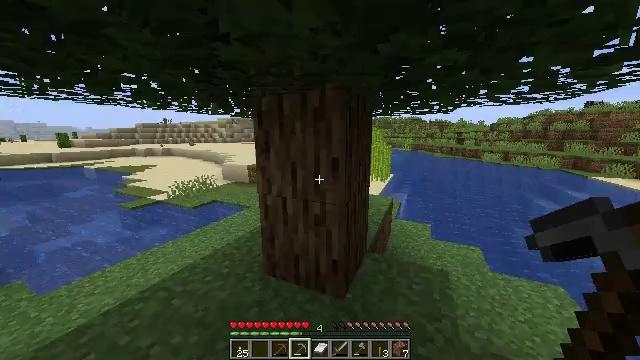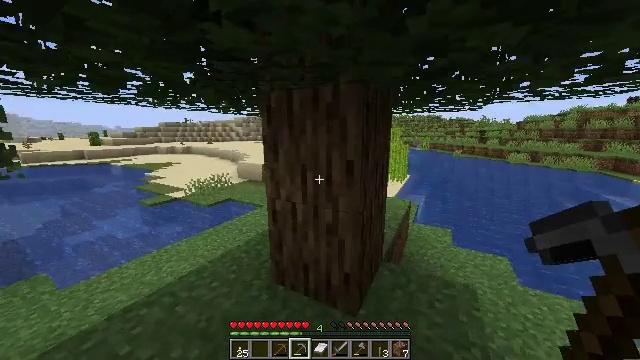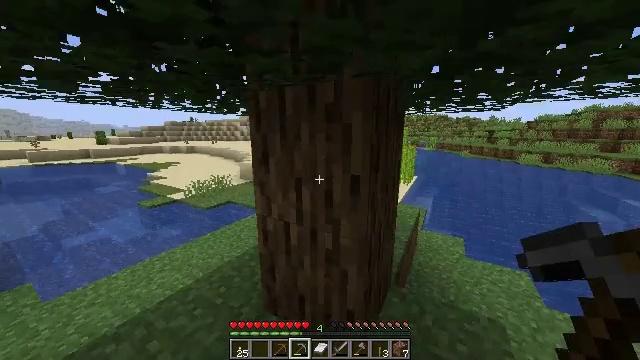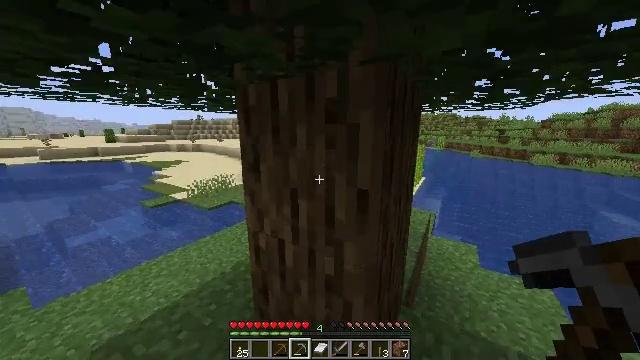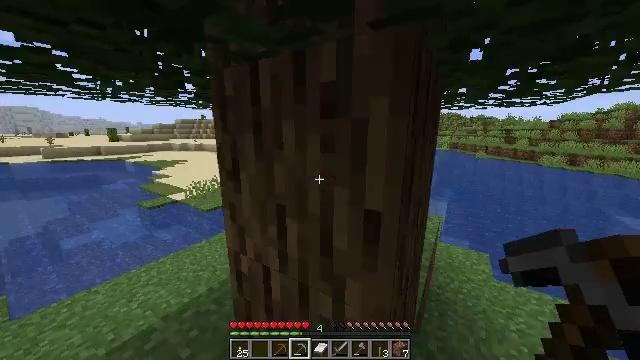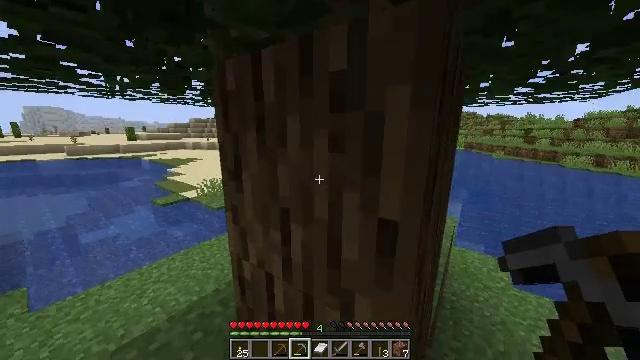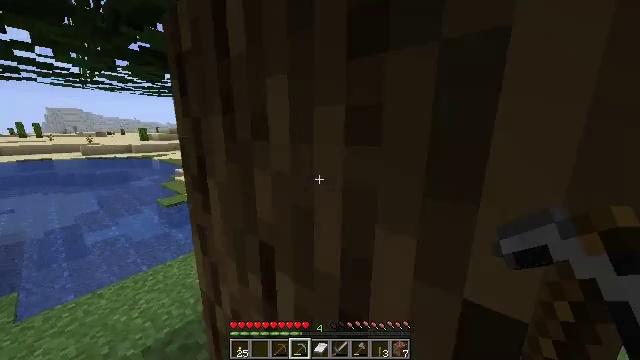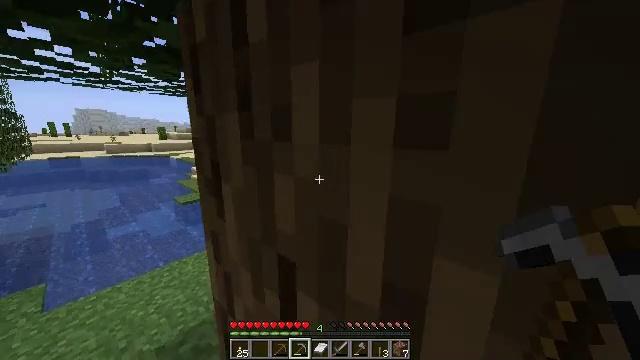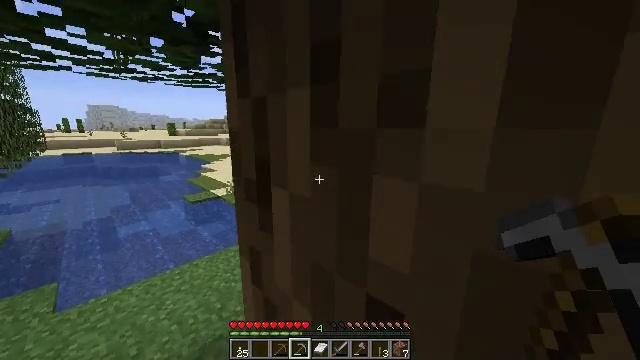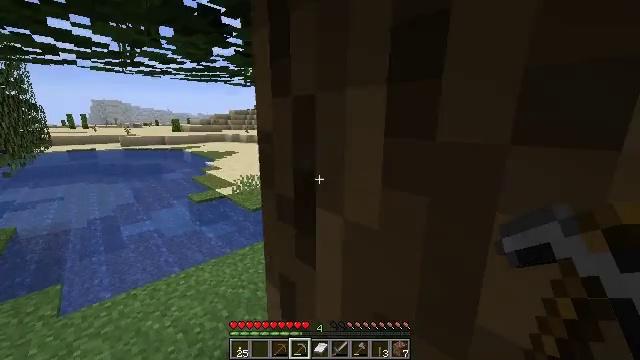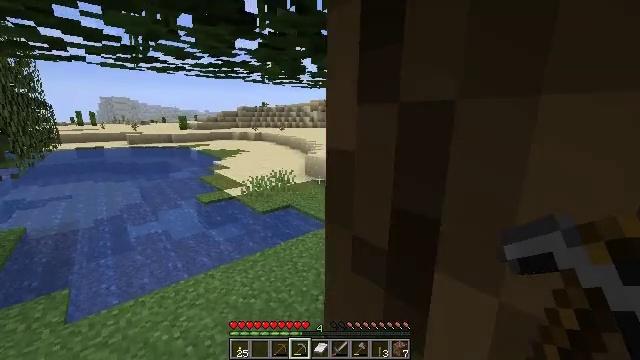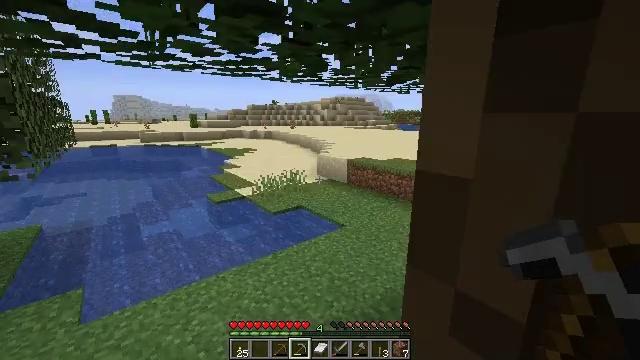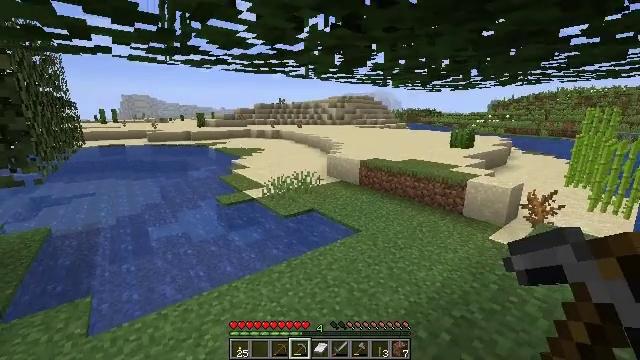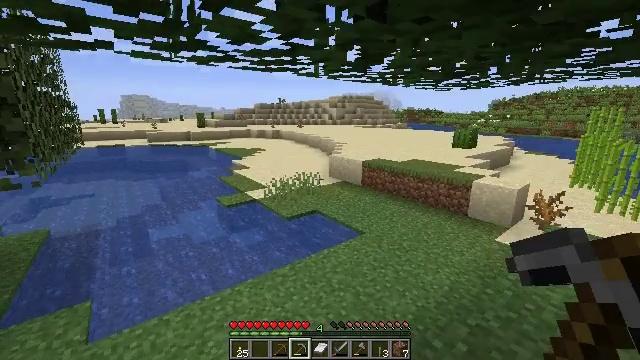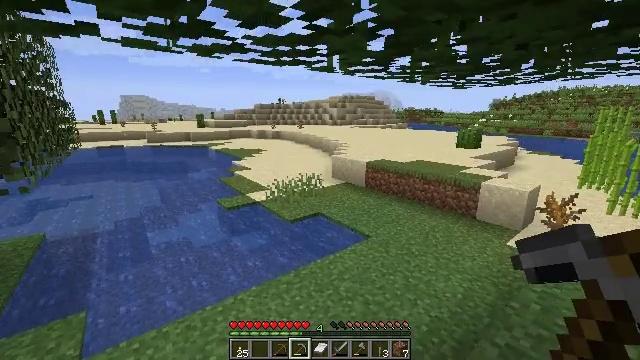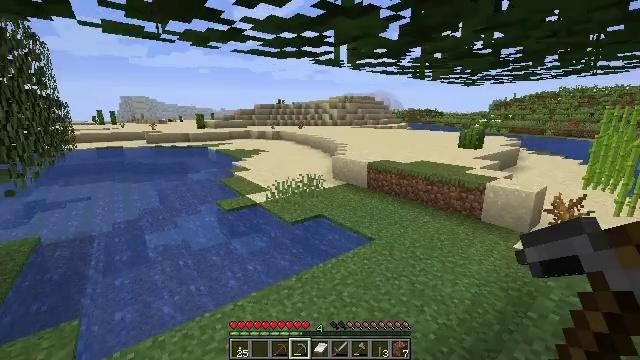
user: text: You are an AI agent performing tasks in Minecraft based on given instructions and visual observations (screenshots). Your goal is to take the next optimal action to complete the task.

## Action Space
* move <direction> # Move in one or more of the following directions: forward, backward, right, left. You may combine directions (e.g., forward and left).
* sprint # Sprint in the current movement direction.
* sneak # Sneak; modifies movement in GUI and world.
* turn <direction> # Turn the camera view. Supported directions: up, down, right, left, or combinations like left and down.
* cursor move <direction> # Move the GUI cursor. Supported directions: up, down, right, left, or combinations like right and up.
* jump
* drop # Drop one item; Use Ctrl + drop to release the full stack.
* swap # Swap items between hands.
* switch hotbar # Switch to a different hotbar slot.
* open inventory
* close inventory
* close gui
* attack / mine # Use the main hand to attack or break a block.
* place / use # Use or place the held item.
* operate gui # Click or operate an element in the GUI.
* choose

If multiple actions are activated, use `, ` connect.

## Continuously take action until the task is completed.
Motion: motion action
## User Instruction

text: Cut down the sugar cane stalks.
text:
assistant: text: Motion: move forward, sprint, turn left
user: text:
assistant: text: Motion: move forward, sprint, turn left
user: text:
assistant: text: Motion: move forward, sprint, turn left
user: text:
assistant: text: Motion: move forward, sprint
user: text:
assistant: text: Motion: move forward, sprint, turn left
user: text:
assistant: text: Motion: move forward, sprint, turn left
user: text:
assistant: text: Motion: move forward, sprint, turn left
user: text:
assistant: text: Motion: move forward, sprint, turn left
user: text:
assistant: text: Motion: move forward, sprint, turn left
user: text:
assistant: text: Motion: move forward, sprint, turn left
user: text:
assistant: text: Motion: move forward, sprint, turn left
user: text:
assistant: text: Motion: move forward, sprint, turn left
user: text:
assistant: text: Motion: move forward, sprint
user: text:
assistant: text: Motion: move forward, sprint
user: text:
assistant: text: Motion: move forward, sprint
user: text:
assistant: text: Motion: move forward, sprint
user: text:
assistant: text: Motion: move forward, sprint, turn right
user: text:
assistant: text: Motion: move forward, sprint, turn right
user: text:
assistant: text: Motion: move forward, sprint, turn right
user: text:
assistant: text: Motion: move forward, sprint, turn right
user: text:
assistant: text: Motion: move forward, sprint, turn right
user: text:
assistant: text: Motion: move forward, sprint
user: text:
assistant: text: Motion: move forward, sprint
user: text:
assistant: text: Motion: move forward, sprint
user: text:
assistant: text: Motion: move forward, sprint
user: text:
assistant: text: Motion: move forward, sprint
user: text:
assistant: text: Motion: move forward, sprint
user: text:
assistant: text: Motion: move forward, sprint
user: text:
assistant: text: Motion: move forward, sprint
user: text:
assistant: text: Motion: move forward, sprint